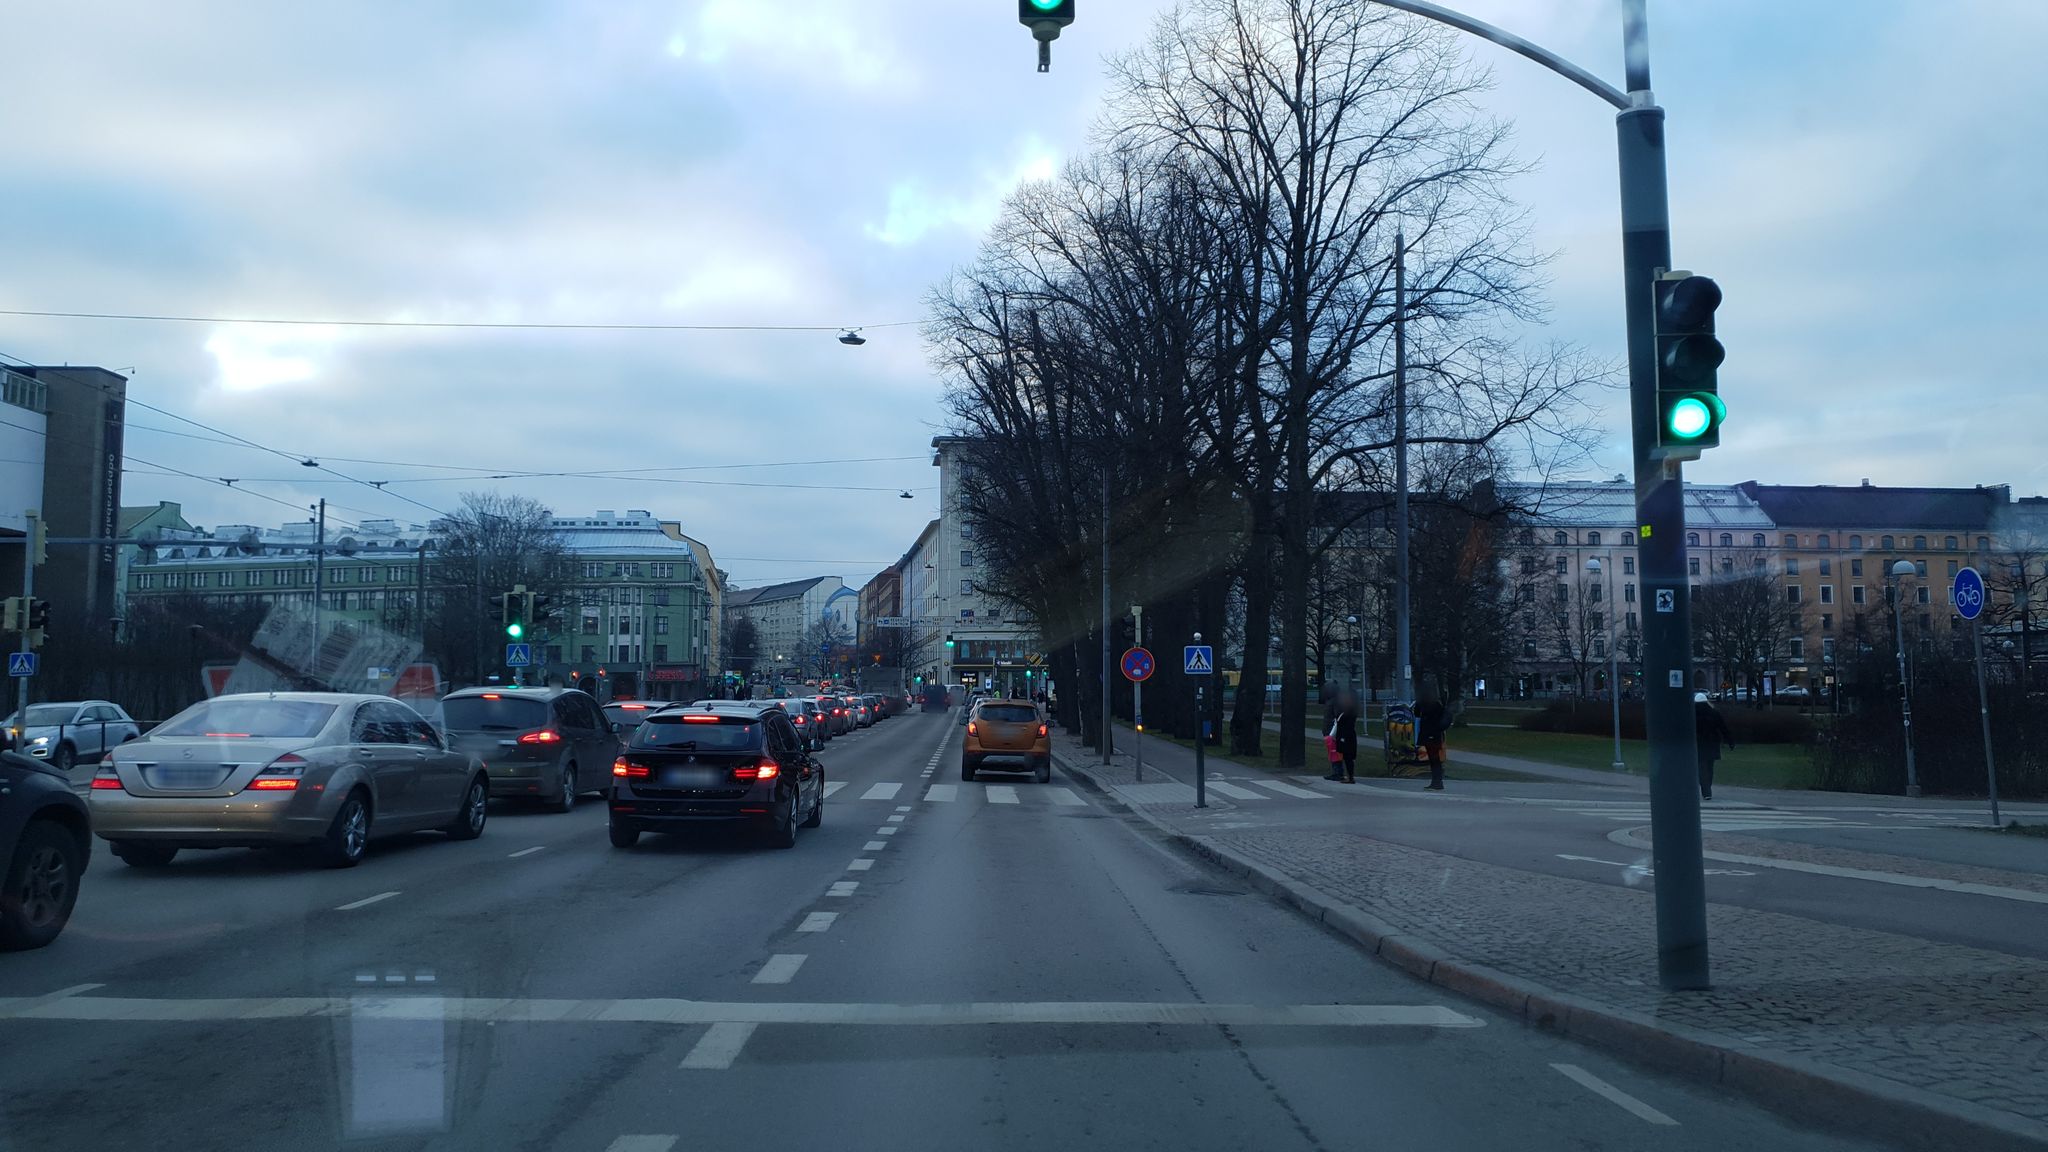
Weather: snowy
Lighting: dusk/dawn
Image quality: good
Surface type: driving surface
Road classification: primary
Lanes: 2, 3
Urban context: urban centre
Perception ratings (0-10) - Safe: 2.22, Lively: 8.61, Beautiful: 8.37, Boring: 2.17, Depressing: 6.43, Wealthy: 2.53